Interaction volume radius: 10 \u00c5
Interaction volume height: 40 \u00c5
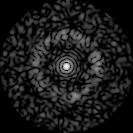
Disorder parameter: 0.8357